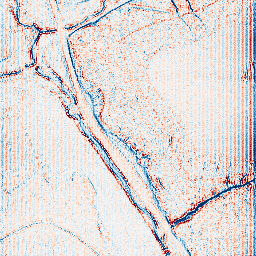
Category: edge_preserving
Decomposition family: anisotropic_diffusion
Decomposition parameters: iterations: 10
kappa: 100
gamma: 0.05
Upsampling method: fft_zeropad
Upsampling parameters: scale: 4
Upsampling scale: 4